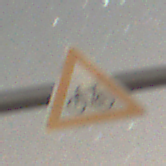
Verkehrszeichen: RadverkehrRechts
Umgebung: Outdoor, Nature
Tageszeit: Night
Wetter: Clear
Licht: Natural
Jahreszeit: NotSpecified
Kontrast: LowContrast